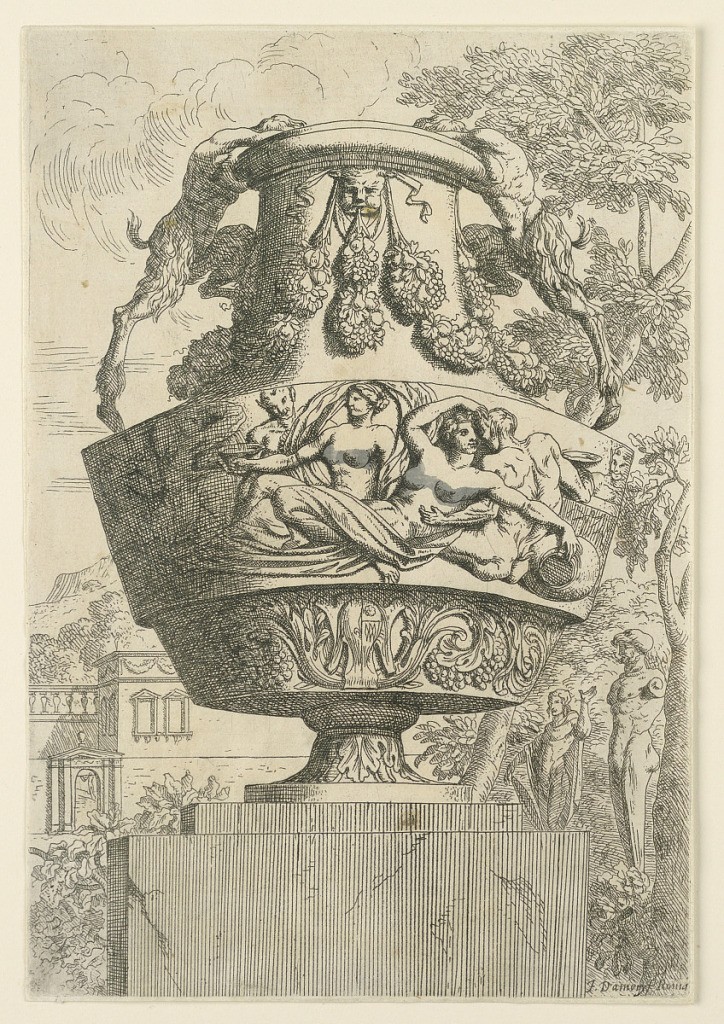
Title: Design for a Vase
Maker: Jacques Damery, Flemish, 1626 – 1685
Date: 1657
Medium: Etching on white laid paper
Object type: Print
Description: Vase on a base. Handles made of satyrs; frieze of two women and two satyrs, embracing each other. Background with landscape and architecture.